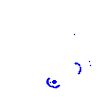
Particle: kaon